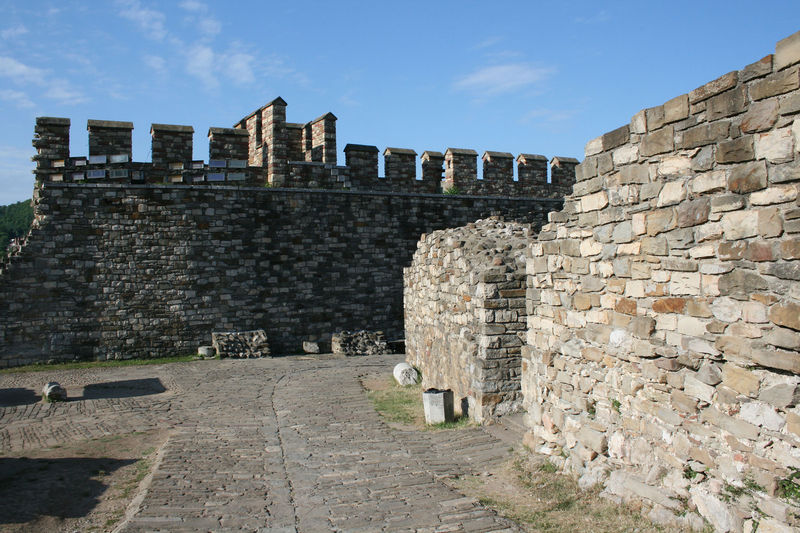
Titel: Festung von Veliko Tarnovo; Zarewez
Standort: Veliko Tarnovo (EU - Bulgarien)
Institution: Veliko Tarnovo, Bulgarien
Schlagwörter: blau, gestein, himmel, schatten, wolken, grün, straße, säule, säulen, gras, schloss, weg, architektur, stein, steine, sonne, pflaster, mauer, ziegel, steinmauer, tor, zinnen, foto, fotografie, eingang, ruine, antike, burg, festung, mauerwerk, kopfsteinpflaster, pflasterstein, pflastersteine, schilder, ruinen, rom, römer, mauern, antik, mittelalter, mittelalterlich, zinne, zinnenkranz, mülleimer, verteidigung, wehranlage, tafeln, klagemauer, restauriert, steinpflaster